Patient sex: F
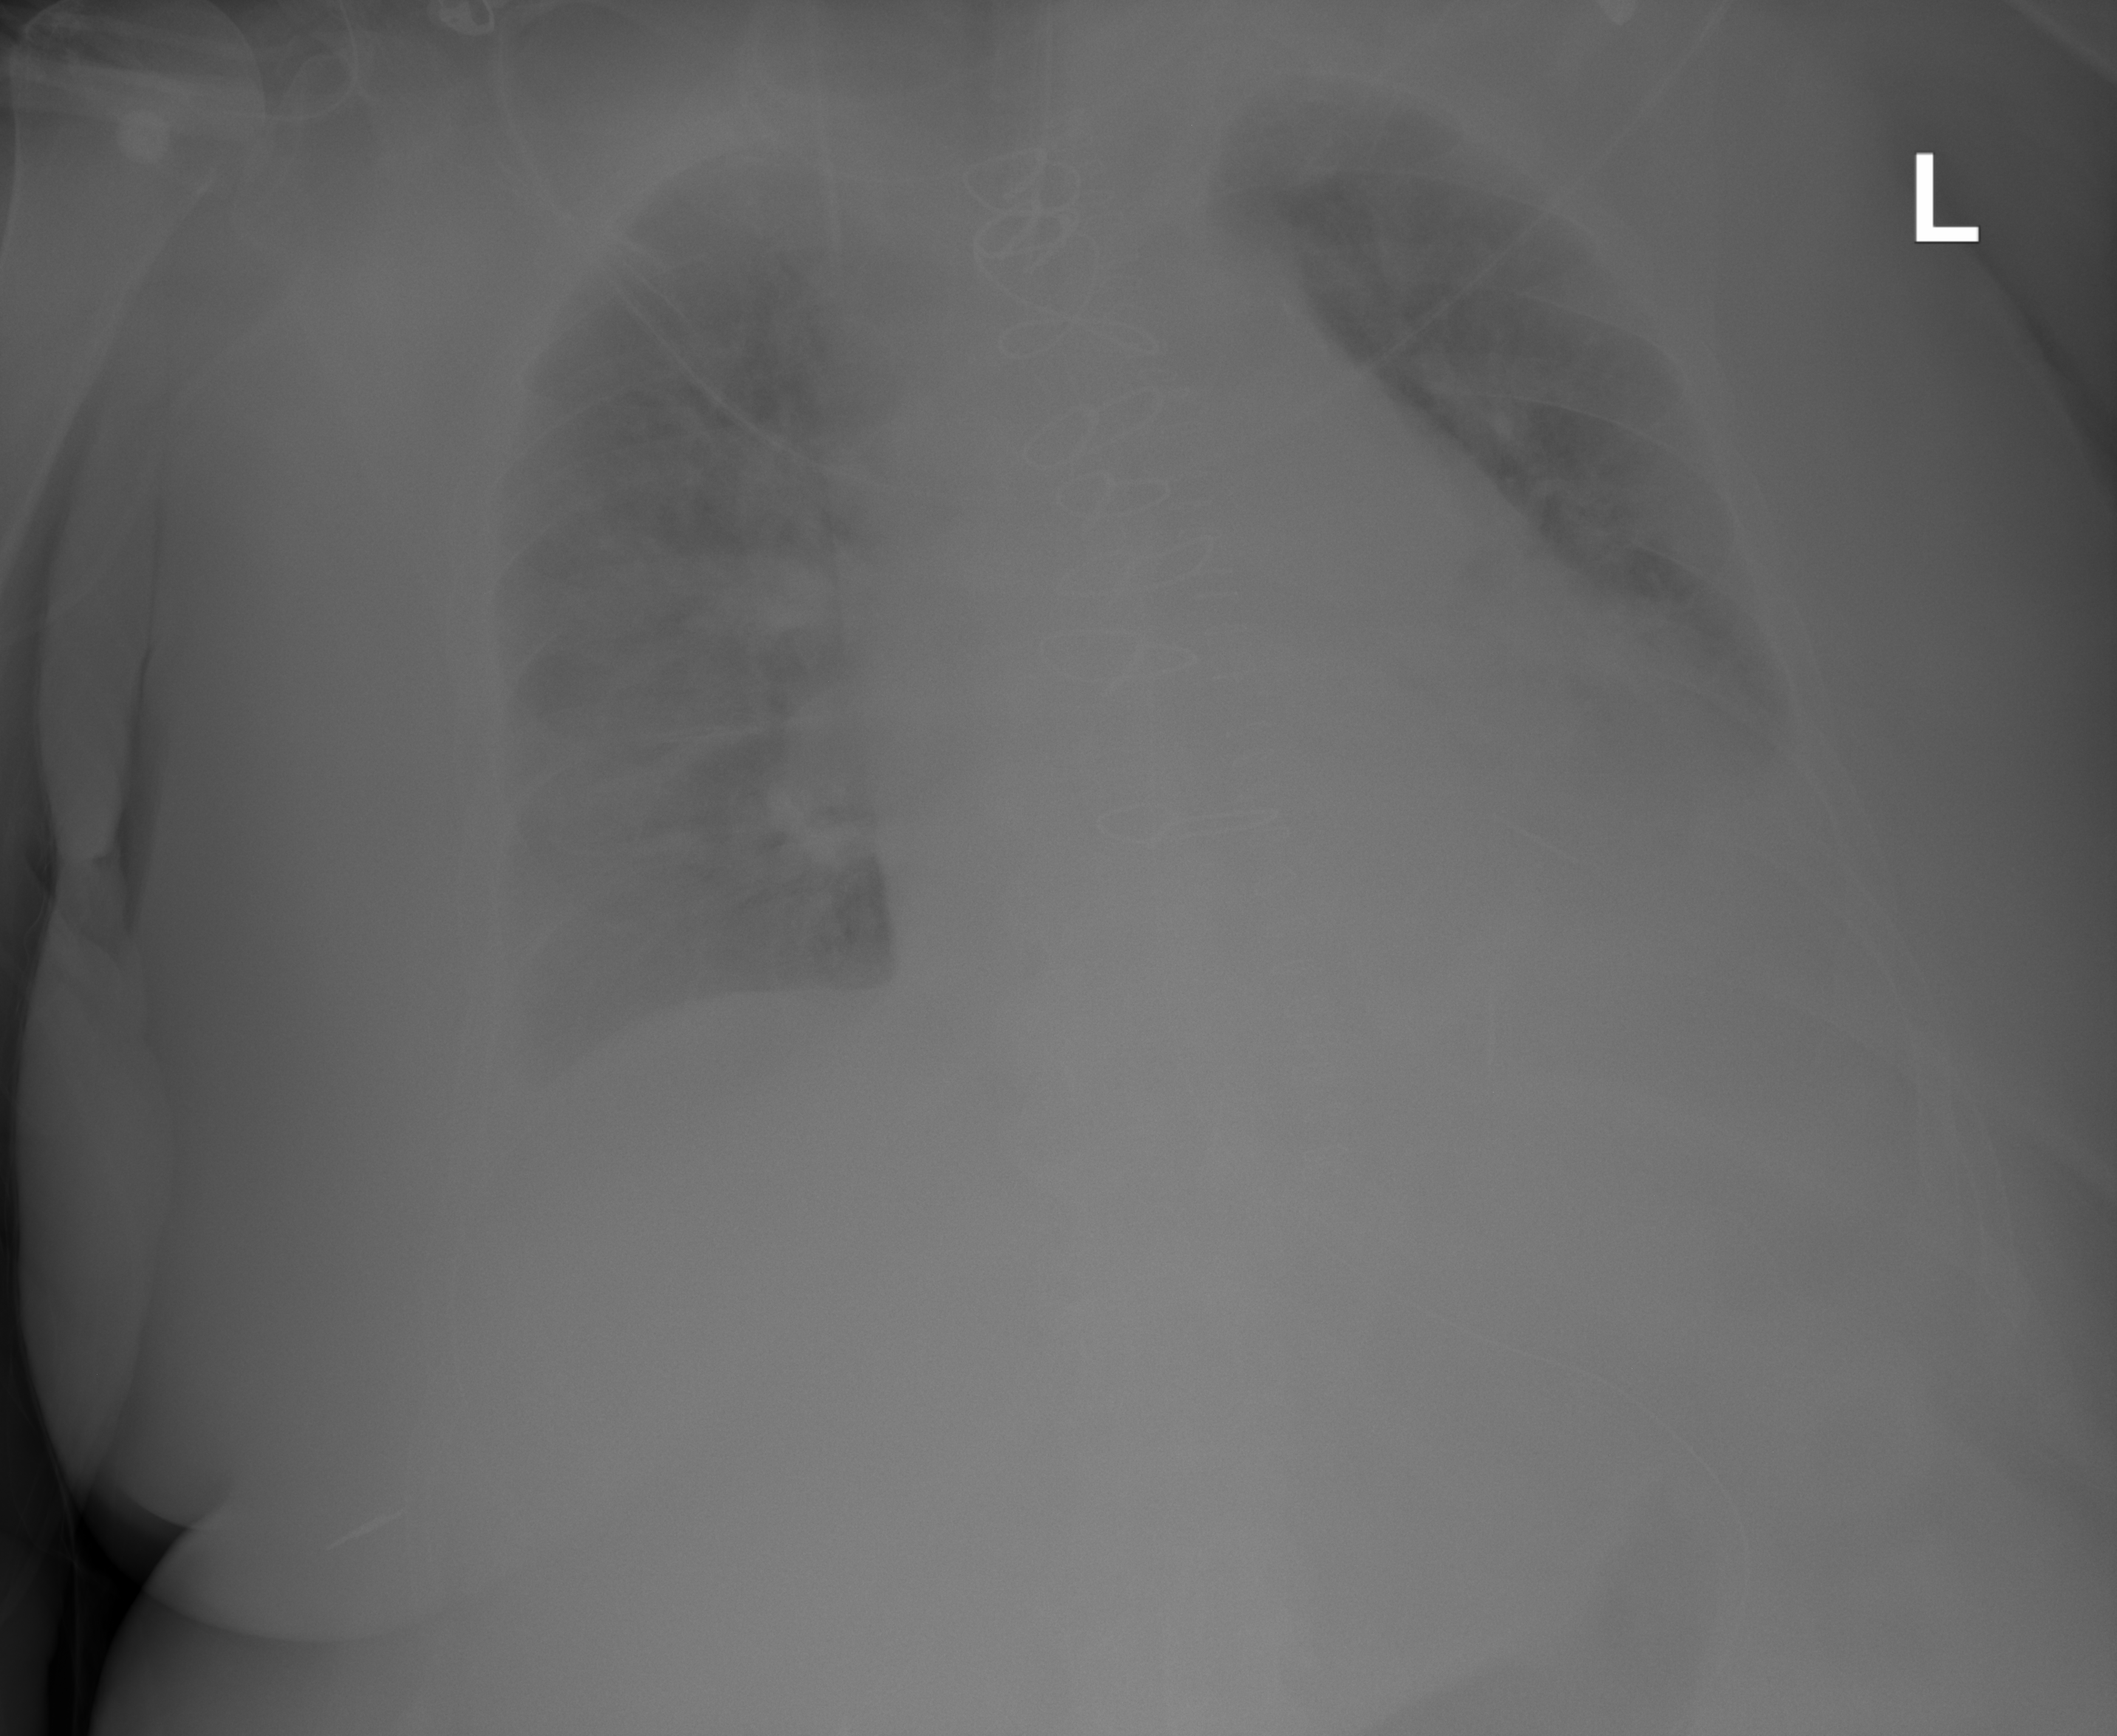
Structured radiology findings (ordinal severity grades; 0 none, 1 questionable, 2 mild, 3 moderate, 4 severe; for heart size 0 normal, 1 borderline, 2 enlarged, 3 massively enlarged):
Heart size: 3
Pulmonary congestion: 0
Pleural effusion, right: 0
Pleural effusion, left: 2
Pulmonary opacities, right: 2
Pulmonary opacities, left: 0
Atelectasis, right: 0
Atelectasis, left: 0